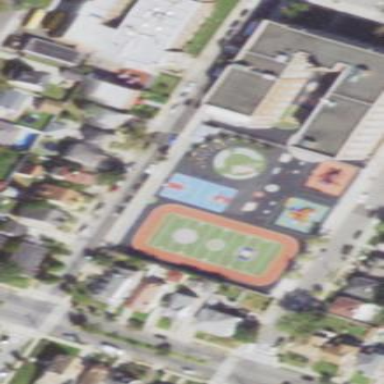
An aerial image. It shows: School.